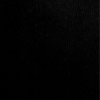
Label: dusty